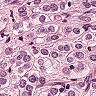
Metastatic tissue present: yes